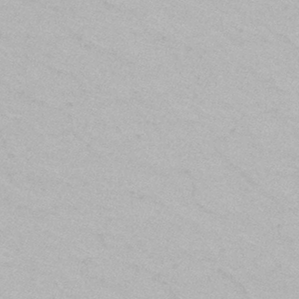
Label: frost